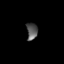
Tissue: lung
Cell type: Epithelial cells
Senescence score: 0.2068
Nuclear area (px): 184
Mean DAPI intensity: 88.022